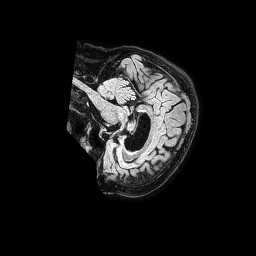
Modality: FLAIR
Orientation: sagittal
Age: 85
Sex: female
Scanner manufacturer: philips
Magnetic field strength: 1.5 T
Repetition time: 4.8 s
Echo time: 0.3 s